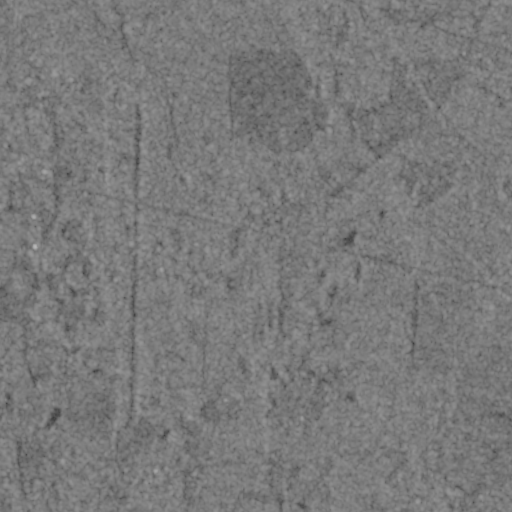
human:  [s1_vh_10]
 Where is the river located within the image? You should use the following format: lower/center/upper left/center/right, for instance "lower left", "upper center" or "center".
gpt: The river is located in the right of the image.
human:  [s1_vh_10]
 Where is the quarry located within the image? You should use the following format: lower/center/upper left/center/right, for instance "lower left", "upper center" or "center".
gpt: There is no quarry in the image.

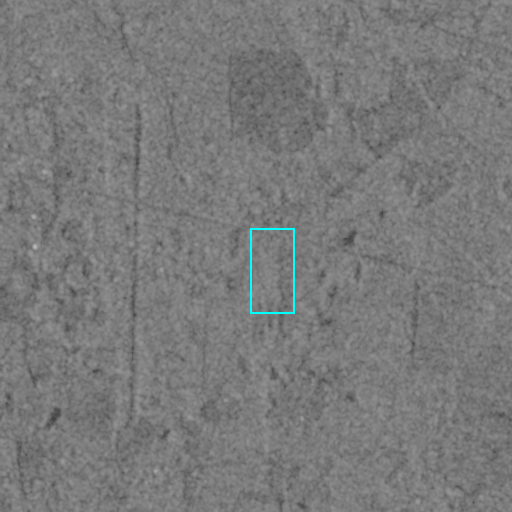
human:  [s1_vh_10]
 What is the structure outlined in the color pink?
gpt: There is no pink outline.
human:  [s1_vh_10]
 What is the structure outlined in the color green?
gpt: There is no structure outlined in green.